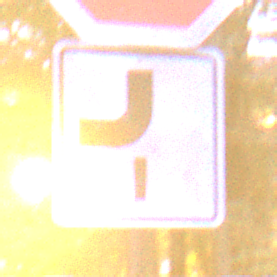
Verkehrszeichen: VerlaufVorfahrtsstrasse7
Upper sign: Stop
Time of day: Night
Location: Outdoor (Suburban)
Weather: PartlyCloudy
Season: NotSpecified
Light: Artificial